Field crop: tomato
Growth stage: 1
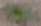
Species: solanum